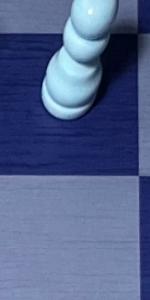
Label: Empty